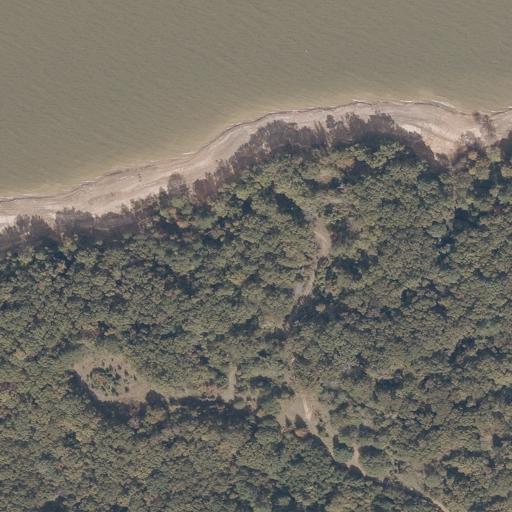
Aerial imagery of cape in Mississippi named Black Jack Point containing deciduous forest, open water, open development, barren land, herbaceous wetlands, pasture, mixed forest, and low intensity development